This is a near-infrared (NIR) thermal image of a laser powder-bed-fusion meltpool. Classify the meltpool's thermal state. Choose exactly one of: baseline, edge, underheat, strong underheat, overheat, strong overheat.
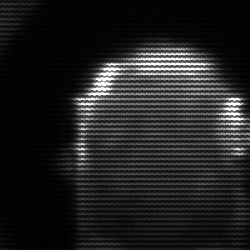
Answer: baseline